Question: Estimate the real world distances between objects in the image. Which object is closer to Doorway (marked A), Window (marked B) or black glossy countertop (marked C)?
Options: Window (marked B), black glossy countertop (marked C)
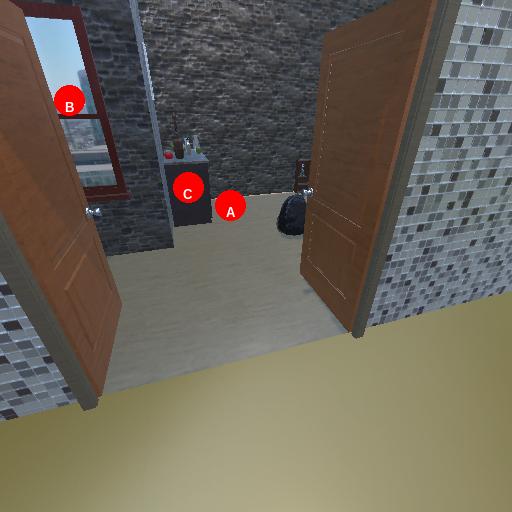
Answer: Window (marked B)